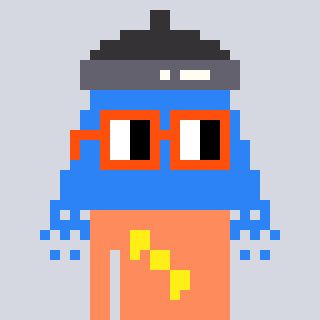
a pixel art character with square orange glasses, a shower-shaped head and a peachy-colored body on a cool background